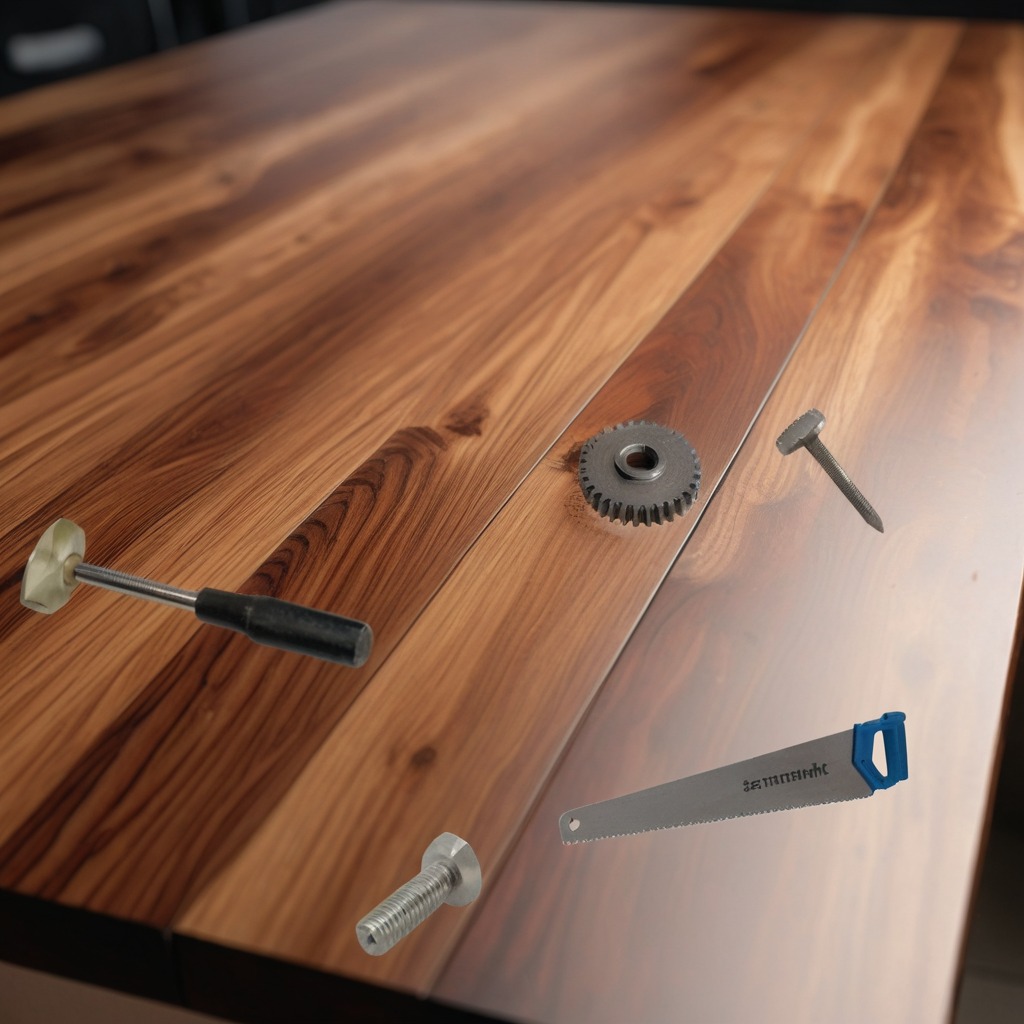
A steel gear with teeth, a metal machine screw, a hammer, an iron nail, and a handheld metal saw are lying on the wooden table.